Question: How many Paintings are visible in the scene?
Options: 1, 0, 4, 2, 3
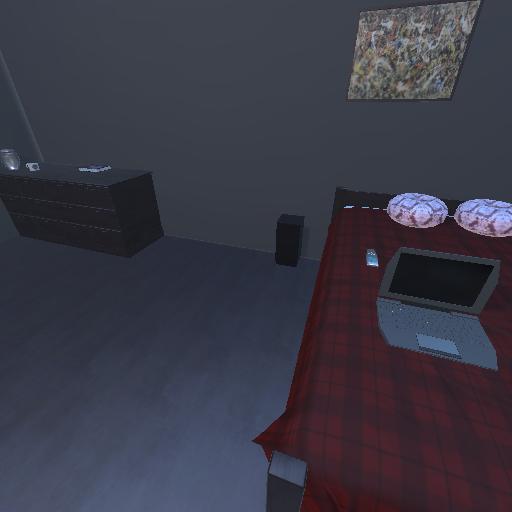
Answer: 1